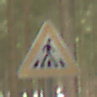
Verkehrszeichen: FussgaengerueberwegLinks
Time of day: MorningAfternoon
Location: Outdoor (Nature)
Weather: Overcast
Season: Winter
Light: Natural